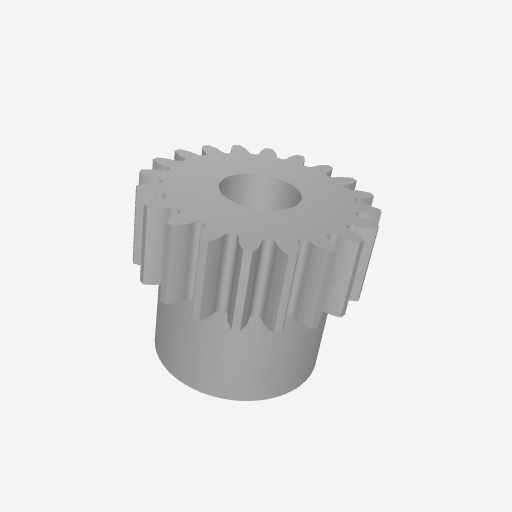
Part: PinionGear6ID20T